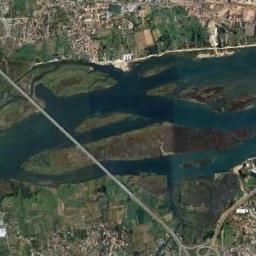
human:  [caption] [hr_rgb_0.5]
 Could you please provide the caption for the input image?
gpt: There is a bridge over the river and farmlands with many buildings beside .

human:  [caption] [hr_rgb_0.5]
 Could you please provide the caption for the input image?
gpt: A bridge built on a blue river and the residential area on both sides of the river .

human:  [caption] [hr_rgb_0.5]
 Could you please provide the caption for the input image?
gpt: Two bridges on the river connect residents on both sides .

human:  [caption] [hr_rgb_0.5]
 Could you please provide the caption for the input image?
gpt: A bridge that crosses the river bank is connected to the land on both sides of the green river  There are several green sandbanks in the middle of the river  There are many residential areas and green farmland on the land .

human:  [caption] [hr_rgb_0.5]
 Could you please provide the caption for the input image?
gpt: Many green plants are around the bridge .